Interaction volume radius: 5 \u00c5
Interaction volume height: 35 \u00c5
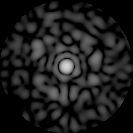
Disorder parameter: 0.8133